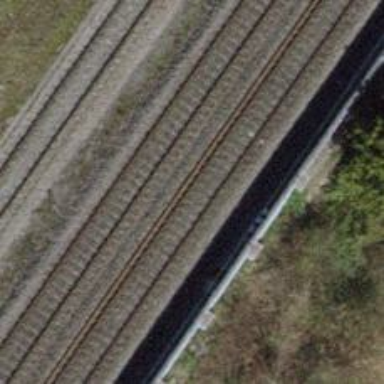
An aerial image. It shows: Single-track railway with electrified contact lines.